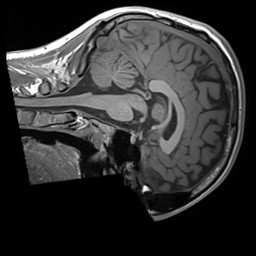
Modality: T1w
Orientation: sagittal
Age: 21
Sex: male
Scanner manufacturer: siemens
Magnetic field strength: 3 T
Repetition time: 1.8 s
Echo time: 0.00232 s